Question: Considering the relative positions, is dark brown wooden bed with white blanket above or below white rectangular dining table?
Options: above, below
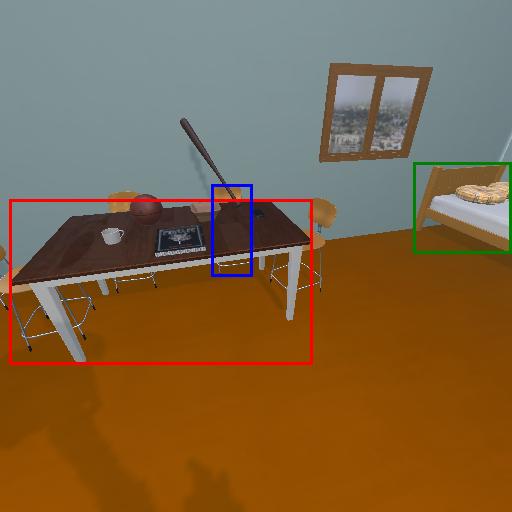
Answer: above